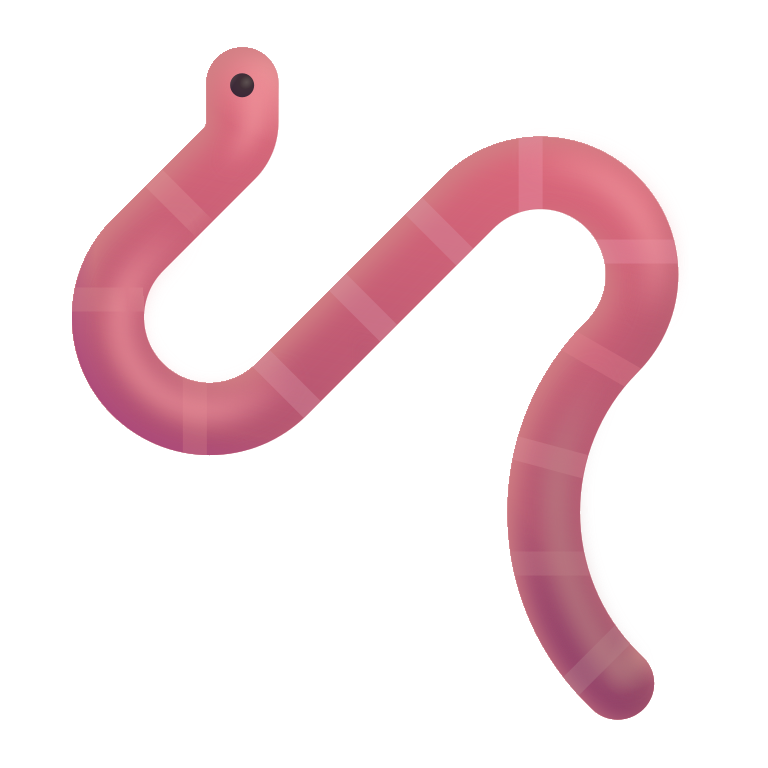
worm color